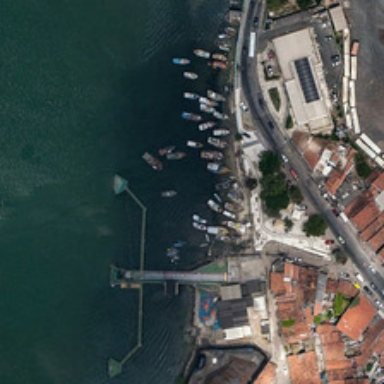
Many boats are in a port near many buildings .